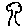
Label: tree